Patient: sex M, age 79
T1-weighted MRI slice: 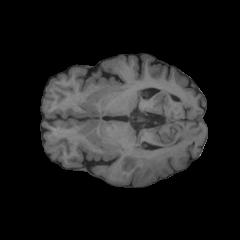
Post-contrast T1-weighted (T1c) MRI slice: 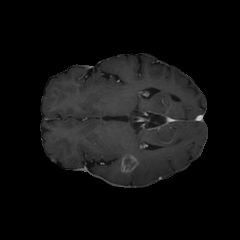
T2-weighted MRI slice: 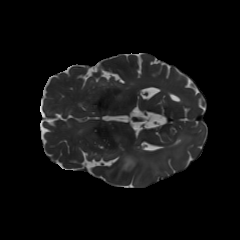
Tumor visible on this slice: yes
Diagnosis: Glioblastoma, IDH-wildtype
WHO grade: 4